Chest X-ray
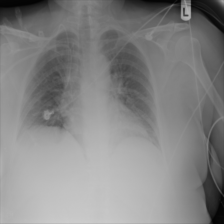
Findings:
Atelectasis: positive
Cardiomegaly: negative
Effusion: negative
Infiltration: negative
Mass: negative
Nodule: negative
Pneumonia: negative
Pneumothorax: negative
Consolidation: negative
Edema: negative
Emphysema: negative
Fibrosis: negative
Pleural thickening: negative
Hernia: negative